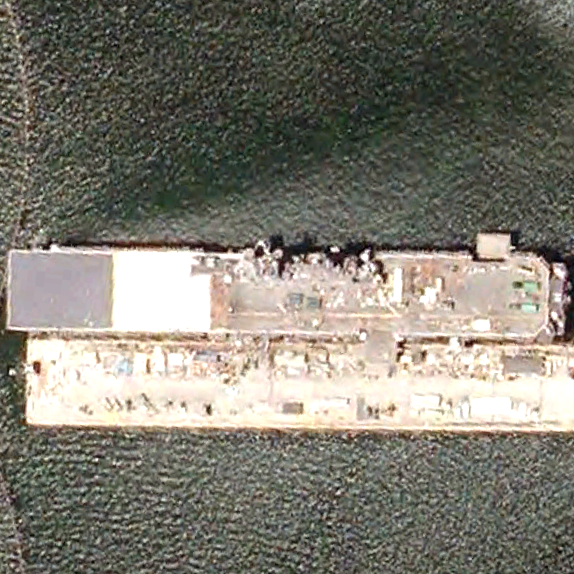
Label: assault